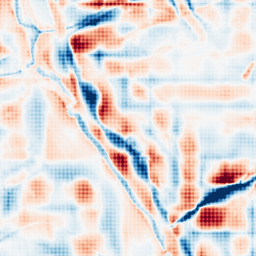
Category: wavelet
Decomposition family: wavelet_biorthogonal
Decomposition parameters: wavelet: bior2.4
level: 5
Upsampling method: sinc_hamming
Upsampling parameters: scale: 4
kernel_size: 4
Upsampling scale: 4